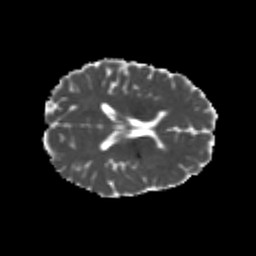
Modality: MD
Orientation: axial
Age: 24
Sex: female
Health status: healthy
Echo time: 0.074 s